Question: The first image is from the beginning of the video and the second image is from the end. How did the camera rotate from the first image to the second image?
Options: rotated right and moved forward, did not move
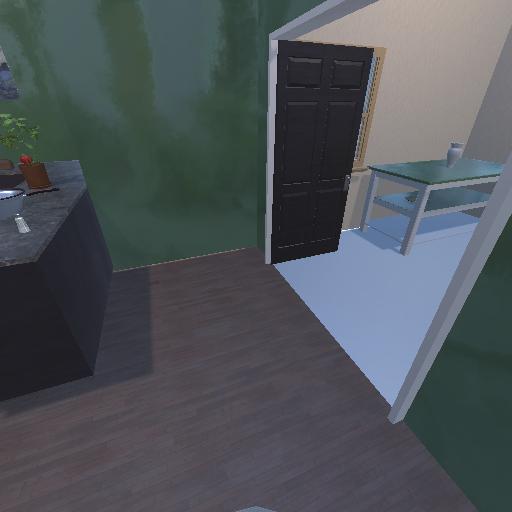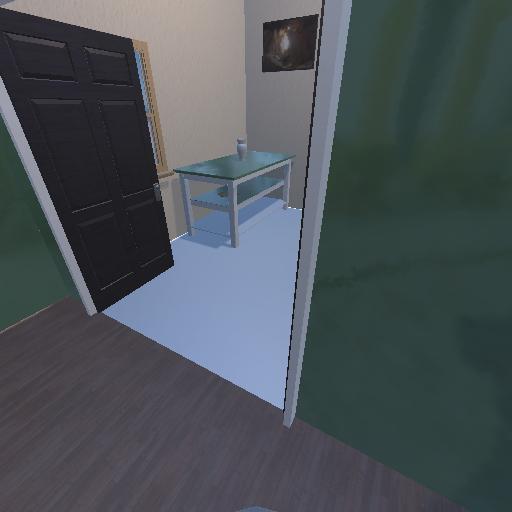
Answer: rotated right and moved forward